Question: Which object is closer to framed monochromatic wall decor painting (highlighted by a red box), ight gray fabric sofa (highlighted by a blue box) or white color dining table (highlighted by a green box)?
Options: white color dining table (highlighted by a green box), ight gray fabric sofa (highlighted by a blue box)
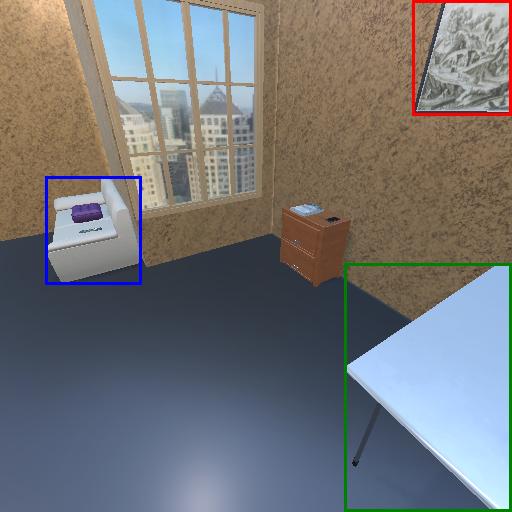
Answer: white color dining table (highlighted by a green box)